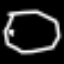
Label: octagon